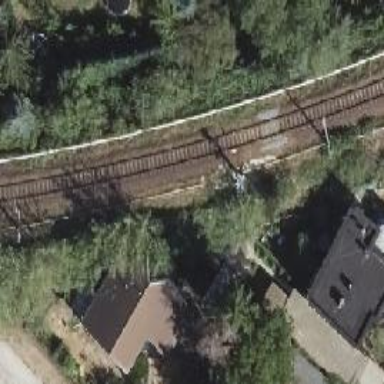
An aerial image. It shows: Railway signal.